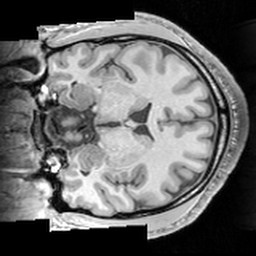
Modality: T1w
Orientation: coronal
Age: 32
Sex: male
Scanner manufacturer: siemens
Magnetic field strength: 3 T
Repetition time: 1.63 s
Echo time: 0.00311 s